Aerial crown-view tile of a tropical tree (Barro Colorado Island, Panama), acquired 20250414:
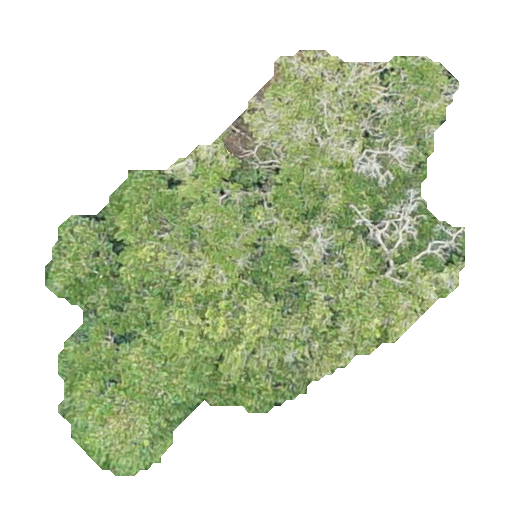
Species: Guapira myrtiflora
GBIF accepted scientific name: Guapira myrtiflora
Crown area: 159.926 m²